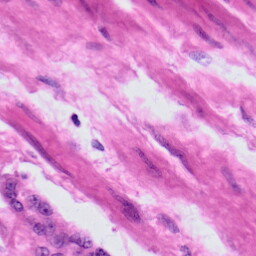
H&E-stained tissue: Prostate